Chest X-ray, PA view. Patient: 54 years old, sex F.
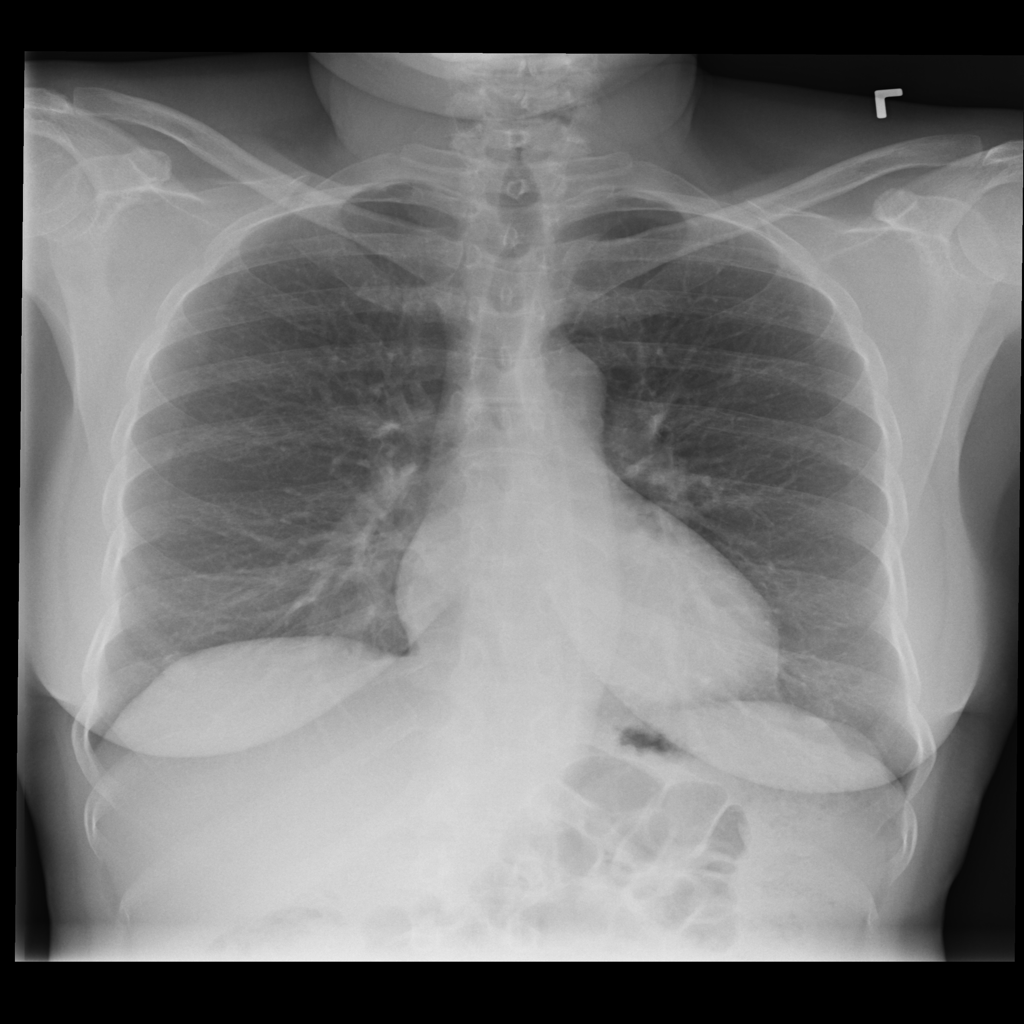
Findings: No Finding